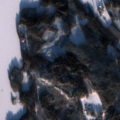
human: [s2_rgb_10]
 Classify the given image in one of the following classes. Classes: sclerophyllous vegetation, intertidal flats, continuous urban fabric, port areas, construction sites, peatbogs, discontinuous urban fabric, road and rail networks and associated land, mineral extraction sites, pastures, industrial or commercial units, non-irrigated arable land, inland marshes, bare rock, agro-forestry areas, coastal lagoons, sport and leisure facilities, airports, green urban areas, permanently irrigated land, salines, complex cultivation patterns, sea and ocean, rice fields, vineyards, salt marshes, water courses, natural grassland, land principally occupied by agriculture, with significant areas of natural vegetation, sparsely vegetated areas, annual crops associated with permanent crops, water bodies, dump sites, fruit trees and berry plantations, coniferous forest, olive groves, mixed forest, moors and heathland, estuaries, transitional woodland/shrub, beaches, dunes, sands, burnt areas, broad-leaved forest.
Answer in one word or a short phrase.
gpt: coniferous forest, mixed forest, water bodies